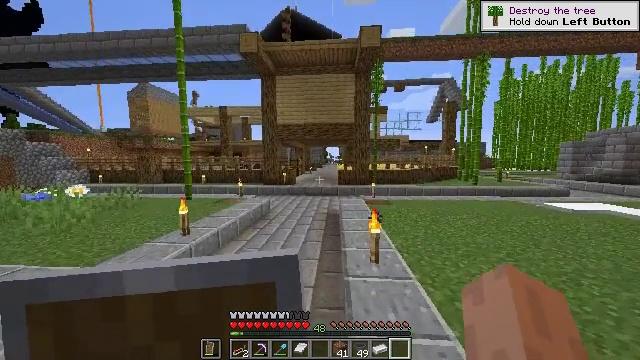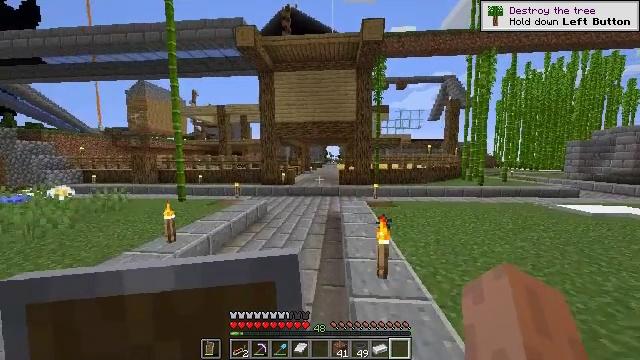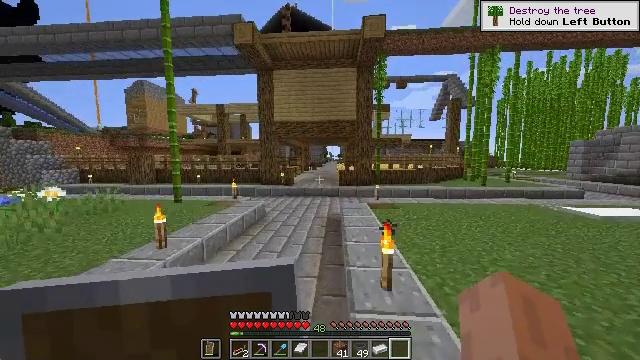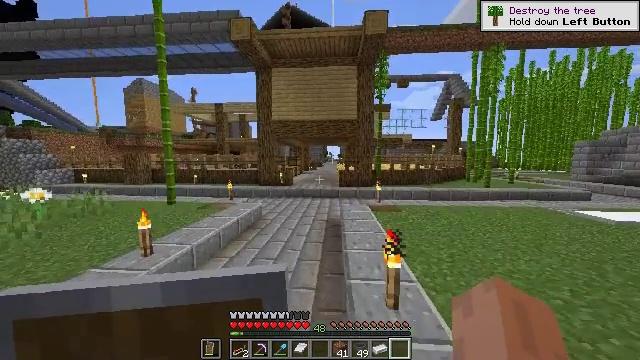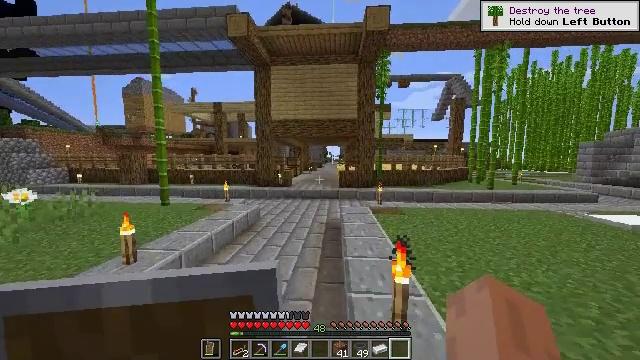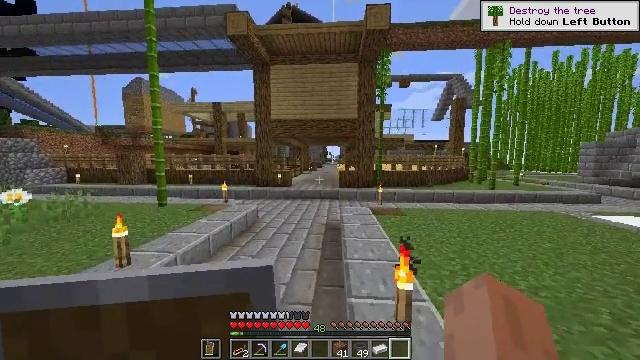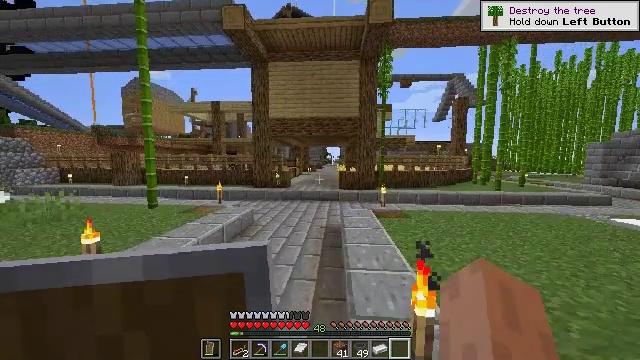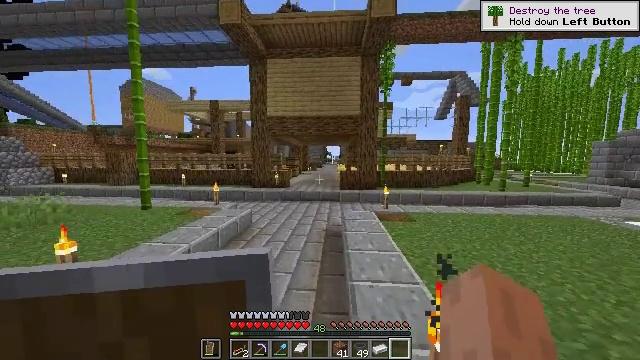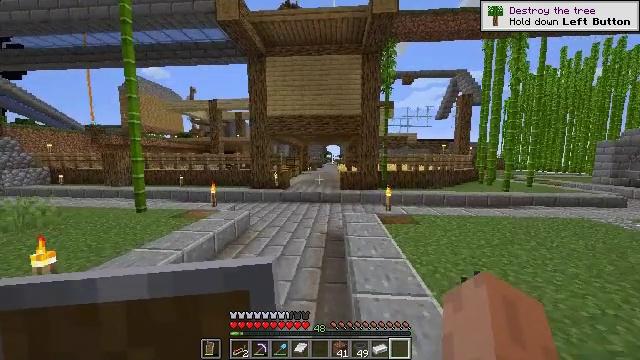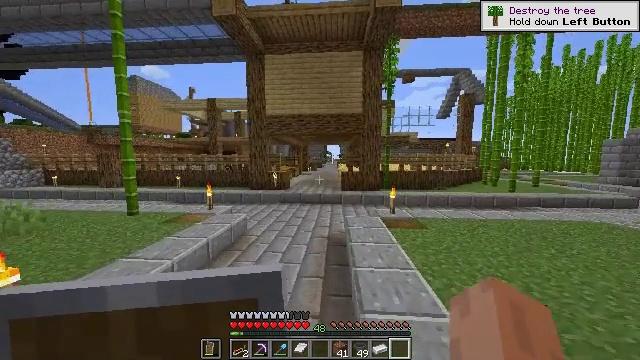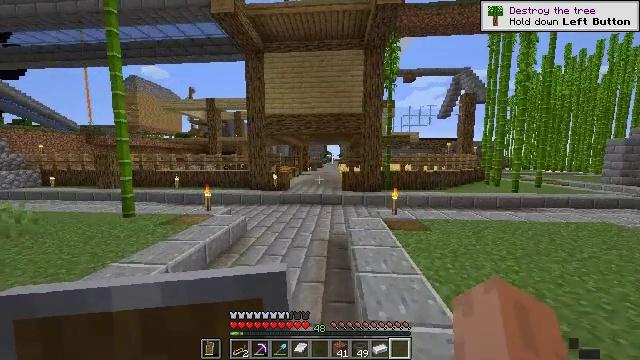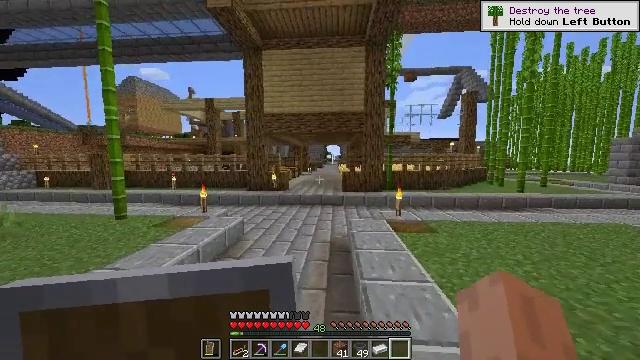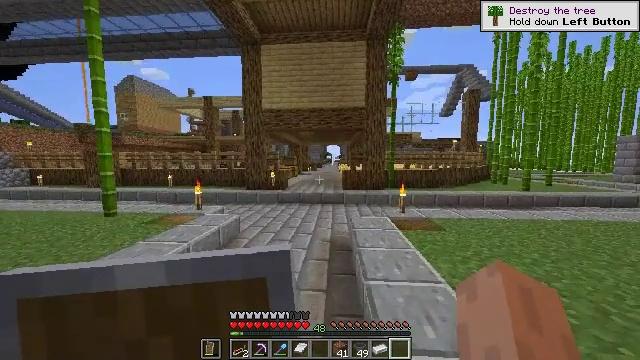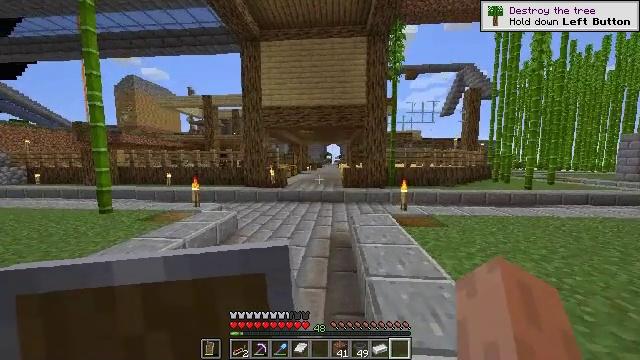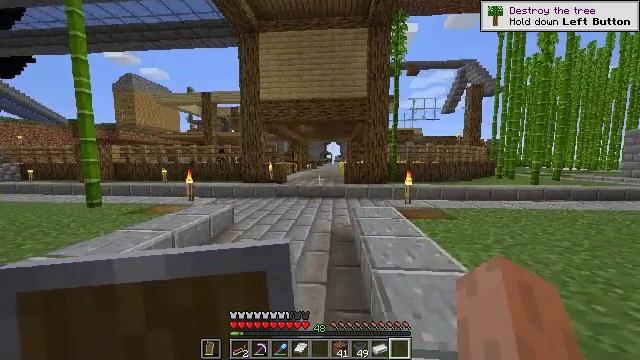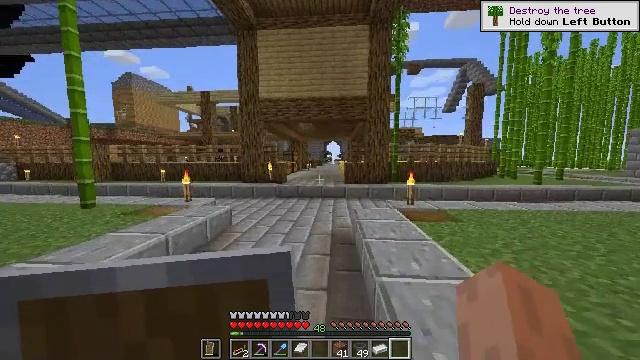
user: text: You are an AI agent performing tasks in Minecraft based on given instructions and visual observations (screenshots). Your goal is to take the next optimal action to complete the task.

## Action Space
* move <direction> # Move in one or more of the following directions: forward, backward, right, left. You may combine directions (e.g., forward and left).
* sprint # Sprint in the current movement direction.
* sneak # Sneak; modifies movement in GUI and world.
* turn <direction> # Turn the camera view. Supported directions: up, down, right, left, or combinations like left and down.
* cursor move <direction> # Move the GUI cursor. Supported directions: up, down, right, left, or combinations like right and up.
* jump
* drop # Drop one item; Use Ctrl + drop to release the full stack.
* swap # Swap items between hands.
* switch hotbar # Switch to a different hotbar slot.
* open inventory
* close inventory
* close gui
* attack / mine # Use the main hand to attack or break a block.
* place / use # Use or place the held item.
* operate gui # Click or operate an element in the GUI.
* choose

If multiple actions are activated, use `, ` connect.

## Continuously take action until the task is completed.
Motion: motion action
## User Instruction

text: Interact with the crafting table to create magenta dye.
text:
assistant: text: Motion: move forward
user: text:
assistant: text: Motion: move forward
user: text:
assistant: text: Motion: move forward
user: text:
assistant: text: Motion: move forward
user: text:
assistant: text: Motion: move forward
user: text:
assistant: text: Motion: move forward
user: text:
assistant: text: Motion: move forward
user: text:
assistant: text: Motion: move forward
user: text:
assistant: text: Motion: move forward
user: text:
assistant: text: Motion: move forward
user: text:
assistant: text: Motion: move forward
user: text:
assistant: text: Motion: move forward
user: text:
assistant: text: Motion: move forward
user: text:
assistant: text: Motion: move forward
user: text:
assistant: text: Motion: move forward
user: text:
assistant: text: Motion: move forward
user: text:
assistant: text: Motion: move forward
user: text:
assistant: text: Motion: move forward
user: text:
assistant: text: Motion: move forward
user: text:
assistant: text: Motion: move forward
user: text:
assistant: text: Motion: move forward
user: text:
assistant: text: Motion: move forward
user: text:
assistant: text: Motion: move forward
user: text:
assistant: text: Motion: move forward
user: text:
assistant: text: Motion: move forward
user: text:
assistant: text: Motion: move forward
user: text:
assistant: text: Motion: move forward
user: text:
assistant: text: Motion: move forward
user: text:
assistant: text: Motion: move forward
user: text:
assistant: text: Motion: move forward